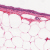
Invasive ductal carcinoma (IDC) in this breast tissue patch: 0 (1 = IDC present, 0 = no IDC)